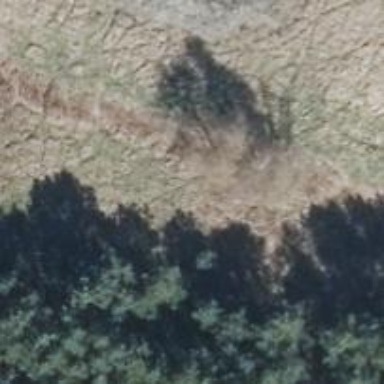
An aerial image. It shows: Row of trees in natural setting.